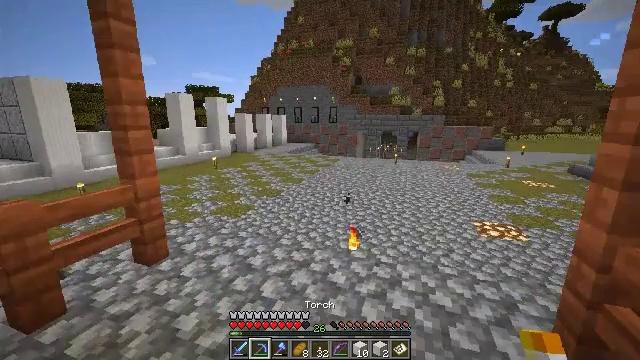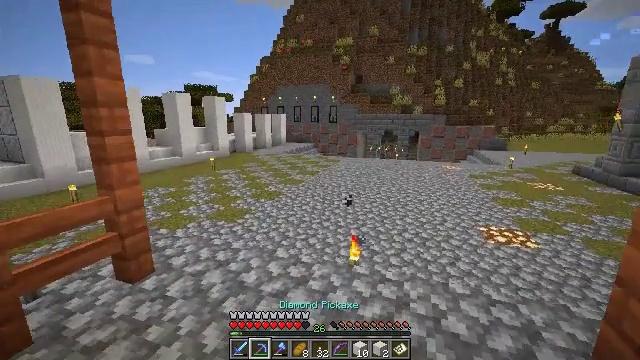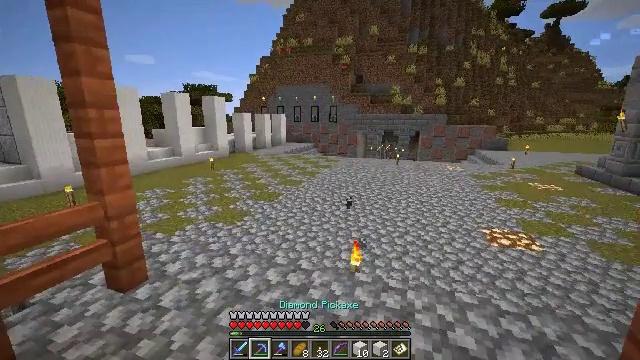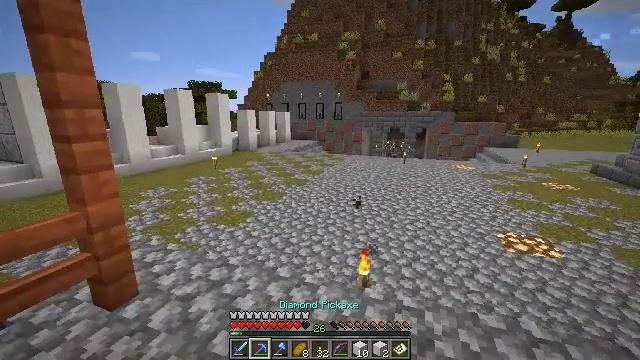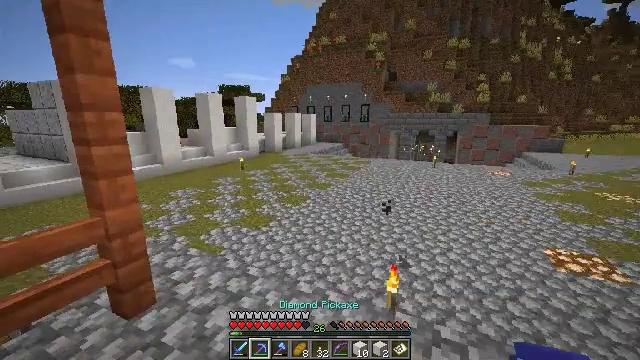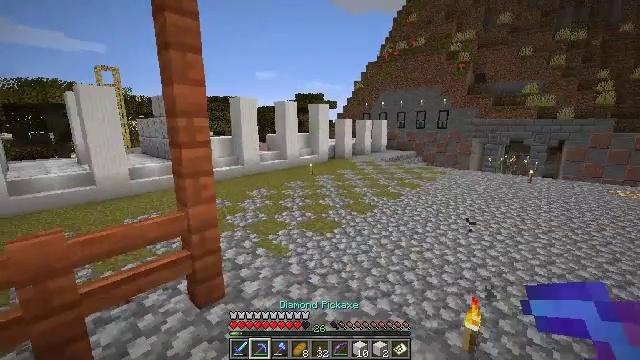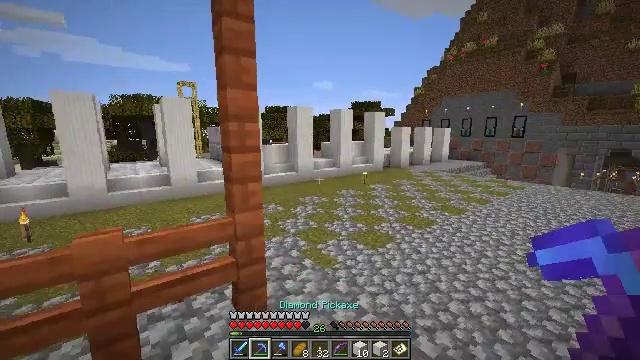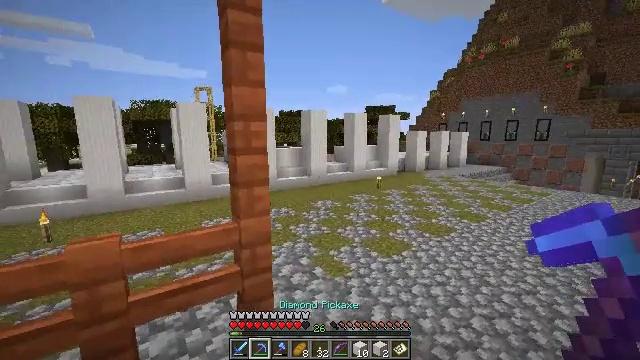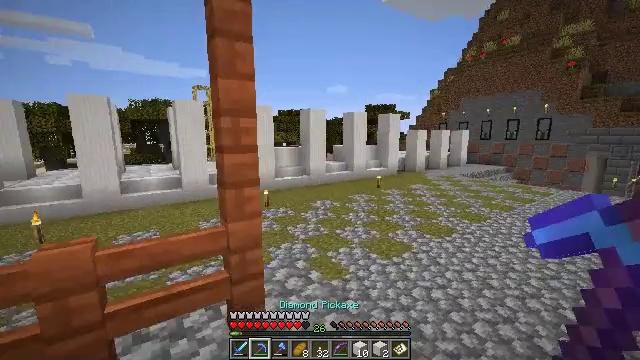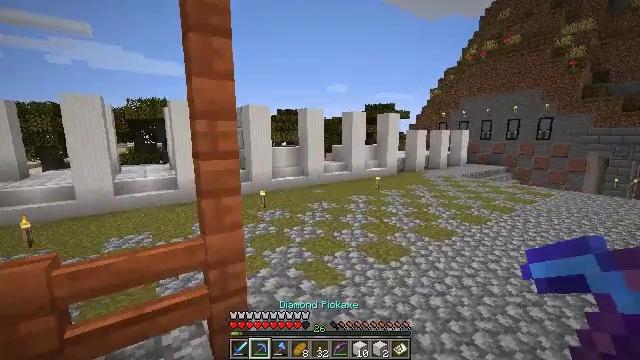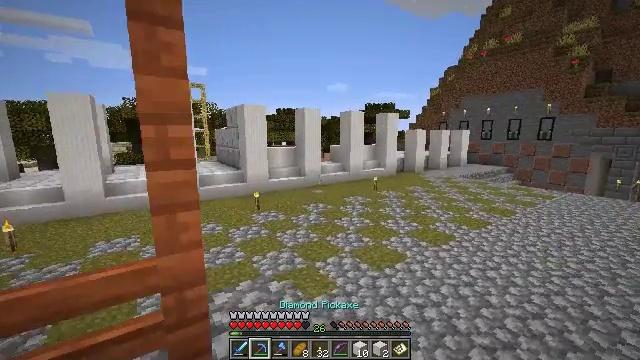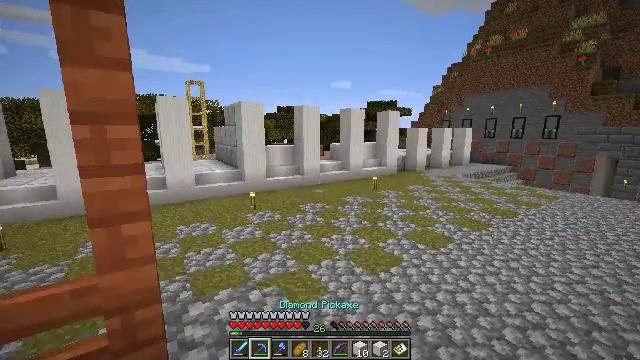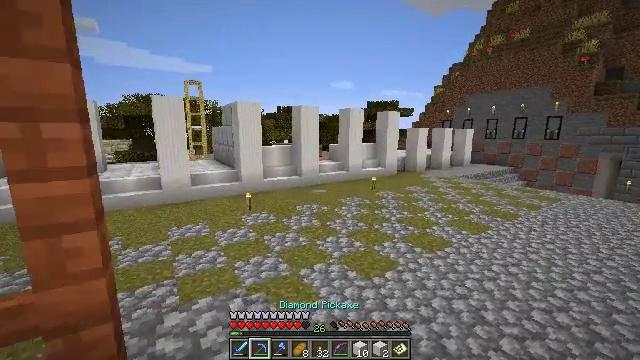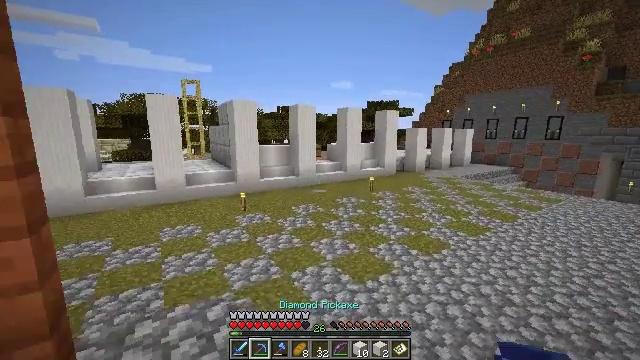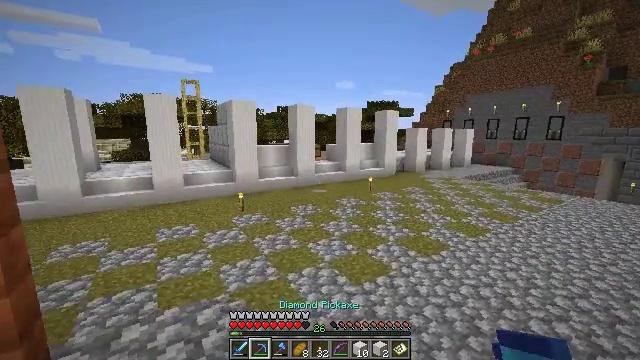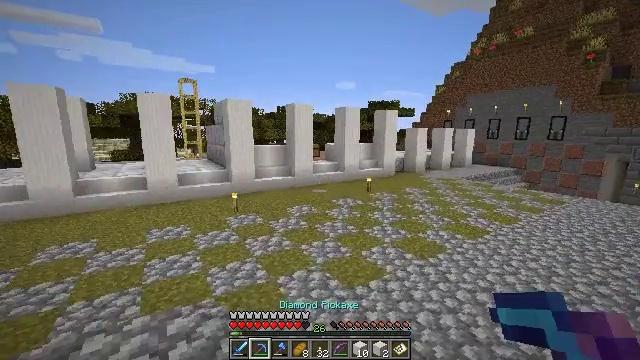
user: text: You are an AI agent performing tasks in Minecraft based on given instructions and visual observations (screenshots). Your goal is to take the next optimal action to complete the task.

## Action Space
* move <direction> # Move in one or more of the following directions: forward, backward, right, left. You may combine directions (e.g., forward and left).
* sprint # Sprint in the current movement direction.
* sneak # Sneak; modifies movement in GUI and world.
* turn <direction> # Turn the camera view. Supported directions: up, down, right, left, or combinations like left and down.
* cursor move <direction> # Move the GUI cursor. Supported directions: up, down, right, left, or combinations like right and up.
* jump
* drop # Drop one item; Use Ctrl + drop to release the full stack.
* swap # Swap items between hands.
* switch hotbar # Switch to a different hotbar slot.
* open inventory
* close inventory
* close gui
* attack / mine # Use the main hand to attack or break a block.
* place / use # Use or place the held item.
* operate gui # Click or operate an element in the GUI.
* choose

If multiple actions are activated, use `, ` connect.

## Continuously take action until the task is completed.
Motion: motion action
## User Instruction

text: Get the quartz pillar into your inventory.
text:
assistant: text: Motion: move forward, switch to hotbar 2
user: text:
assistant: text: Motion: move forward, switch to hotbar 2
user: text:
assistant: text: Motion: move forward, turn left, switch to hotbar 2
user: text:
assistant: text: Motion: move forward, turn left
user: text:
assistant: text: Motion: move forward, turn left and up
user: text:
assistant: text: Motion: move forward, turn left and up
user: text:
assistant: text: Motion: move forward, turn left
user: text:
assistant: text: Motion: move forward and move right
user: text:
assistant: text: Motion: move forward and move right
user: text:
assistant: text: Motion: move forward and move right
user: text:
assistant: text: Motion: move forward and move right
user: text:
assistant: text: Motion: move forward and move right
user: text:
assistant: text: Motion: move forward and move right
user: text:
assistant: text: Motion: move forward and move right
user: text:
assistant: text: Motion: move forward and move right
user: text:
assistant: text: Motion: move forward and move right, turn left
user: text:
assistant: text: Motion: move forward and move right, turn left and up
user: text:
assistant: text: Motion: move forward and move right, turn left
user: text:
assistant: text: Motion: move forward and move right, turn left
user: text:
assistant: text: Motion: move forward and move right
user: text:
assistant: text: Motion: move forward and move right
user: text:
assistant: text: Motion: move forward and move right, turn left
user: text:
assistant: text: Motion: move forward and move right, turn left
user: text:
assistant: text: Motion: move forward and move right
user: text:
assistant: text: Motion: move forward and move right
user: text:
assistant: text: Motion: move forward and move right
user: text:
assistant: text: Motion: move forward and move right
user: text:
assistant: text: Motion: move forward and move right
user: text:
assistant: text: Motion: move forward and move right
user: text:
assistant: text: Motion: move forward and move right